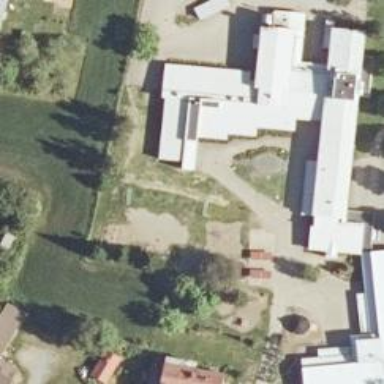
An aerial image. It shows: School.